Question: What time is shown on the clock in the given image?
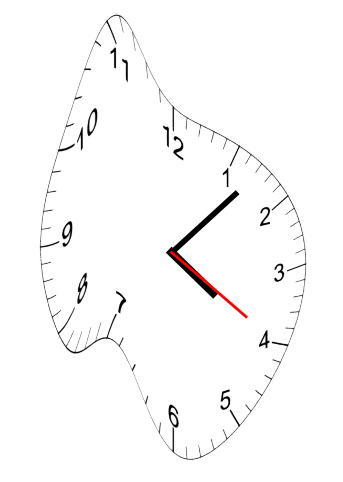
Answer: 04:07:20